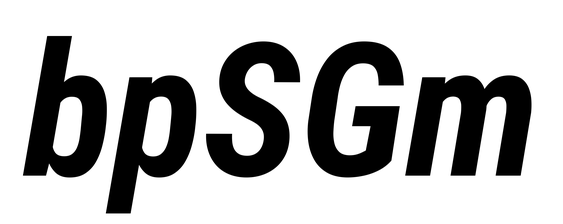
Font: Roboto-Italic_Condensed_Bold_Italic